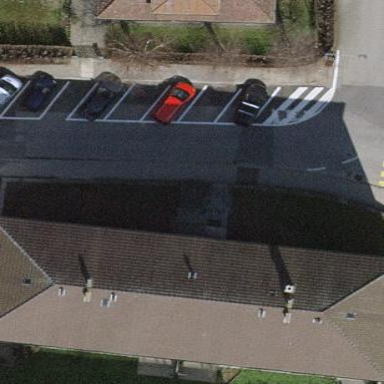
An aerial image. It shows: Apartments building with pyramidal roof.